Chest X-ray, PA view. Patient: 64 years old, sex F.
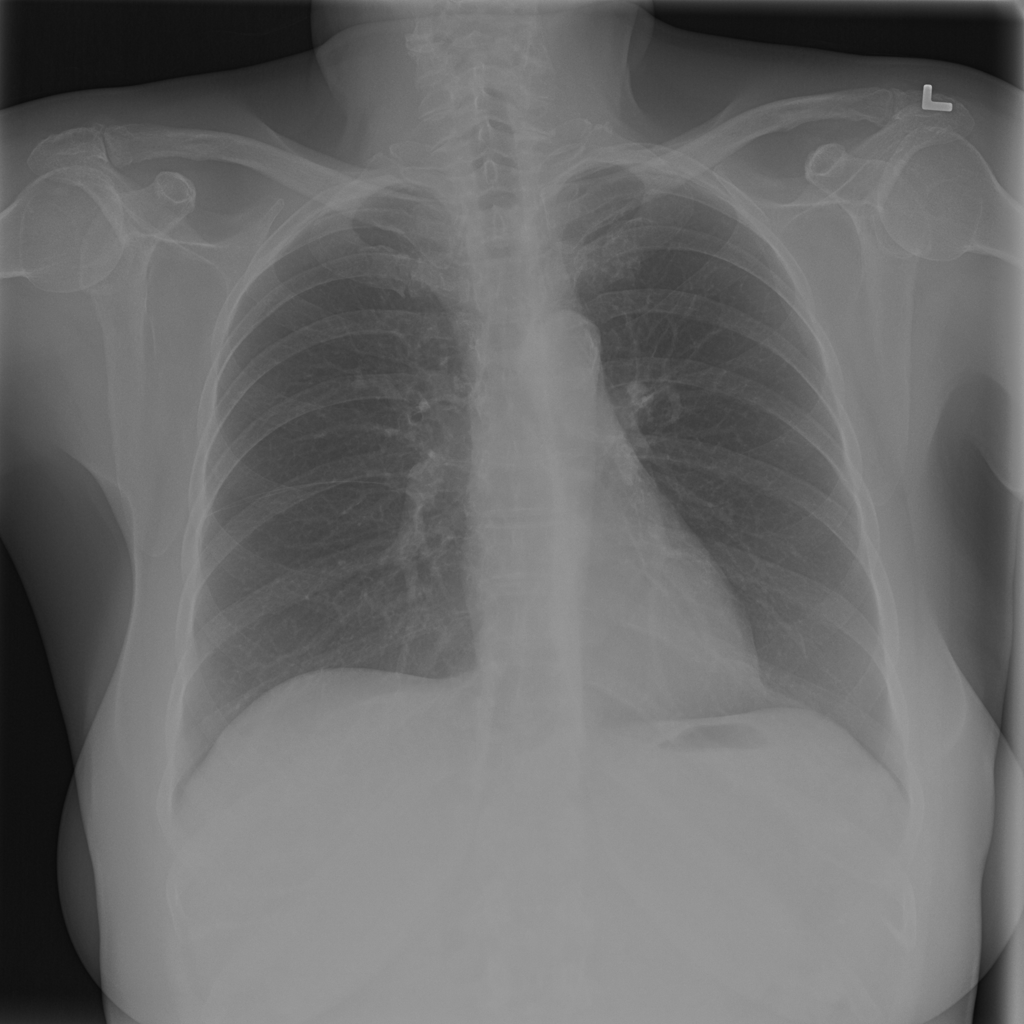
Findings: No Finding